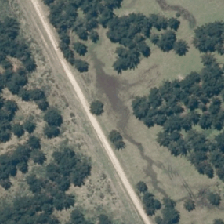
Land cover: low_producing_grassland